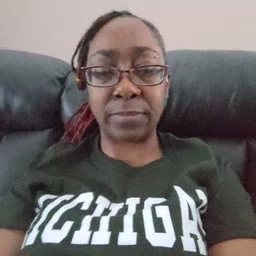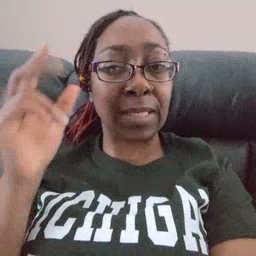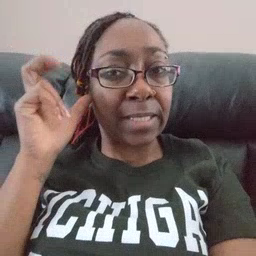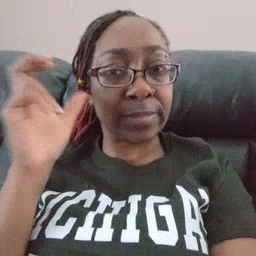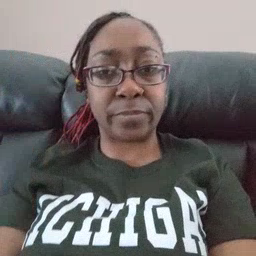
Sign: hear